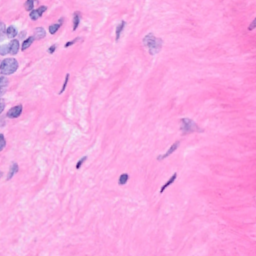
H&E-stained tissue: Breast